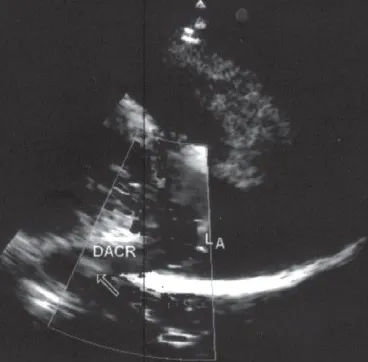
Trans-esophageal echocardiography showing the patent Dacron graft draining into the left atrium.
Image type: radiology (ultrasound)